Question: I am new to .git and I am using it with Sourcetree/Bitbucket. I don't need to share my code for the moment but only to keep track of my projects and allow me to undo or revert back to an old version.
I have read many guides but it's still a bit cryptic to me.
The way I want to use it is to create a branch from the master every time I need to add a new feature. I'd like to keep committing on that branch, and when it will be eventually working I would like to merge it back to the master, and then go on with the next feature.
Maybe there's even a better way to use it, I am open to suggestions.
I ended up in this situation, because I had to release quickly a new version and I didn't have the time to fix the repository. Late attempt to fix it resulted in even more mess. Maybe it's time to ask for help ;)

This is what I was supposed to do:
- on 29 gen, I wanted to create a new branch "transmitter_fo_nrf24l01+"
- keep committing on that branch until 5 feb
- on 6 feb, create a new branch (from master) "added_serial_interface" (I think I failed here somehow).
- merge with master again with the version of 12 feb.
- create a new branch (from master) for a new feature
Today I could not merge added_serial_interface to master because of a conflict with the README file added on 5 feb, and the last attempts resulted in that lonely head...
How can I merge everything in the master branch now? I could not resolve the conflict.
I don't care too much about fixing all the history, but I'd like at least to start "clean" with the new feature now, and understand what my mistakes were.
Thanks!
PS sorry for the small pic, if you zoom in with the browser you can see it real size
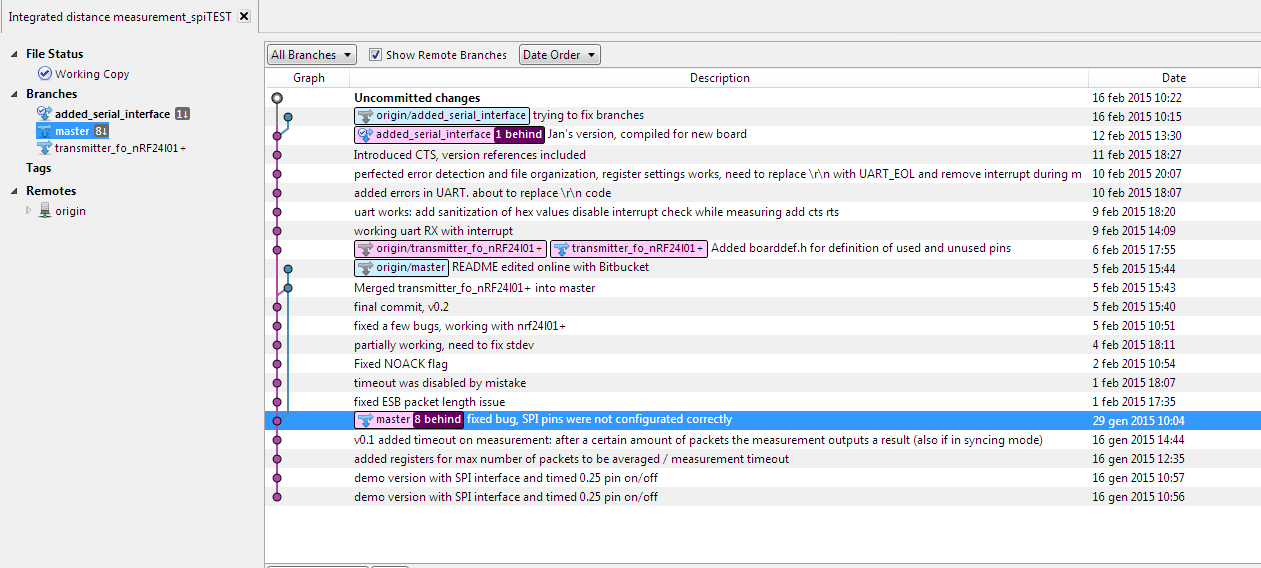
Answer: Having separate branches for different features you are working on is a good practice. Things only get complicated if you are editing the same file independently in parallel branches (in your case in the as in the ). If you need to work on the same files, separate branches can make things difficult. Git usually merges automatically but with the same file edited in different branches you will have to do some manual merging.
In general I would avoid editing the same file in different branches. If you have to, try to first merge the changes of the first branch into the second branch and only after that make changes to that file in the second branch. (You had changed the README in the . If you merge that change from the into your other branch before you edit the README there the merges will work without conflicts)
To recover in your case you need to do some manual merging. Depending on your OS there are tools that help you to merge by displaying the two conflicting versions of the file by displaying them side by side and highlighting differences. (Maybe the git client you are using already has that build in). After manually editing the file to the final version you want you have to commit it to complete the merge.
You can also simply tell git to use the version of one of the branches and ignore the other changes.
Have a look at the Git documentation: <URL>. It looks complicated at first but learning git is definitely worthwhile.